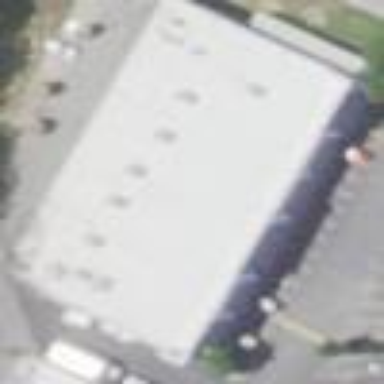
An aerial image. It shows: Retail building.